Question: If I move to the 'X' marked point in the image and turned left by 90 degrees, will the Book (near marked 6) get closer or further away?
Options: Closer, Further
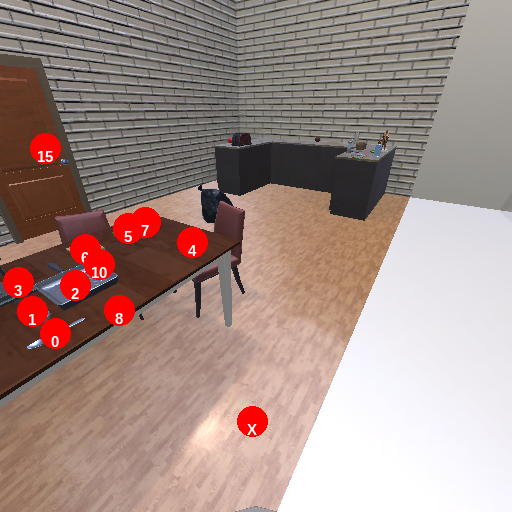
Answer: Closer